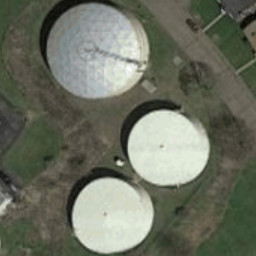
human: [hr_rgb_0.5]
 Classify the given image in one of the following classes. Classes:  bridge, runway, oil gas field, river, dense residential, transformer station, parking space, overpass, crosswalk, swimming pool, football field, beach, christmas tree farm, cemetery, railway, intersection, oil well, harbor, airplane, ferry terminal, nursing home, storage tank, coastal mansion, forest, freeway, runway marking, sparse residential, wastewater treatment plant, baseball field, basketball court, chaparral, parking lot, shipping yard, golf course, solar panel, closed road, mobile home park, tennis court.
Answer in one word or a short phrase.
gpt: storage tank